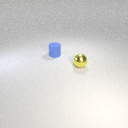
small yellow metal sphere in front of small blue rubber cylinder